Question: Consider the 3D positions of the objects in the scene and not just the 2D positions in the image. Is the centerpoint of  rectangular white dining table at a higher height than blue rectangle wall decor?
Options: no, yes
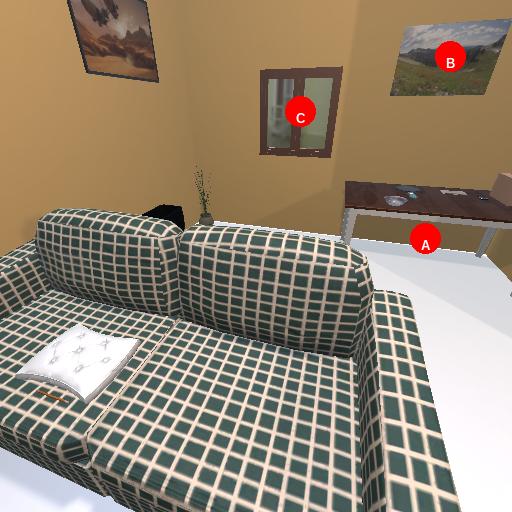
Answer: no